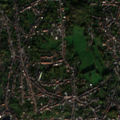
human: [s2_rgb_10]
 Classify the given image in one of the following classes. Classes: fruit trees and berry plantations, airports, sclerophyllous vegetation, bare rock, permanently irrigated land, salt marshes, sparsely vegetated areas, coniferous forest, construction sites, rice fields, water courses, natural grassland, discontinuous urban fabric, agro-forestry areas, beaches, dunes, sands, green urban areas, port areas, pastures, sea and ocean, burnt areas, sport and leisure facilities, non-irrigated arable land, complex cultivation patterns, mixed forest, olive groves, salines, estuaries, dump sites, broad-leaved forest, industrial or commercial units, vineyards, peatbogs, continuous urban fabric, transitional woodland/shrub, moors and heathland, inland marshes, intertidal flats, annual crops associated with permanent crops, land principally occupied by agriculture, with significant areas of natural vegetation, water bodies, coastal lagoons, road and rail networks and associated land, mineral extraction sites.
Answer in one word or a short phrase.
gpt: discontinuous urban fabric, green urban areas